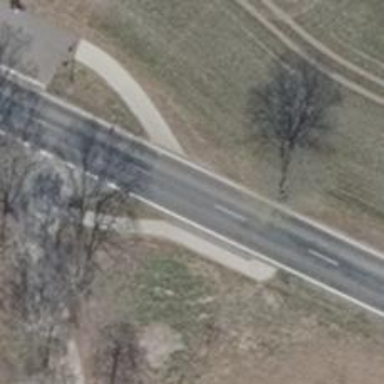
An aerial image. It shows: Secondary road with asphalt surface.